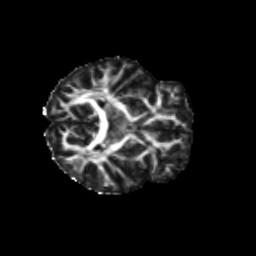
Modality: FA
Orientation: axial
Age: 20
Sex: female
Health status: healthy
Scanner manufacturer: siemens
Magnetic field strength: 3 T
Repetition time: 8.6 s
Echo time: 0.095 s